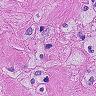
Metastatic tissue present: yes